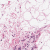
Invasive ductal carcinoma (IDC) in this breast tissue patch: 0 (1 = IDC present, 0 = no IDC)